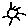
Label: sun